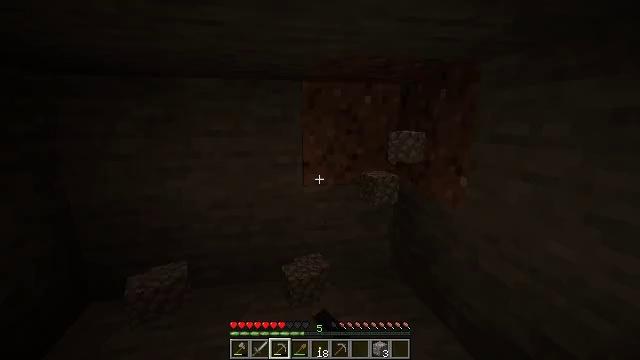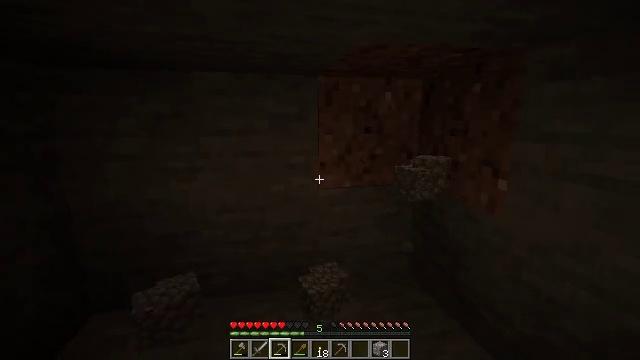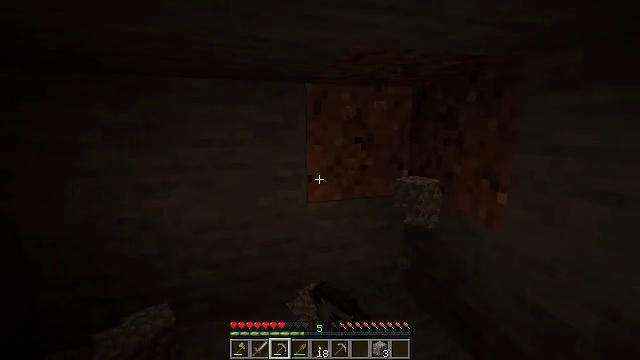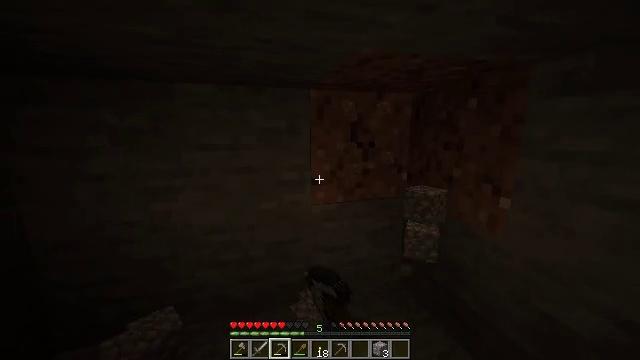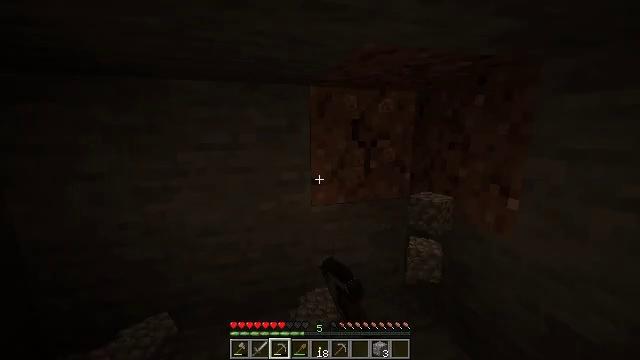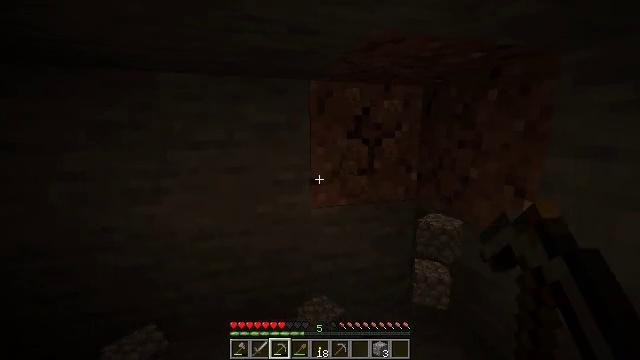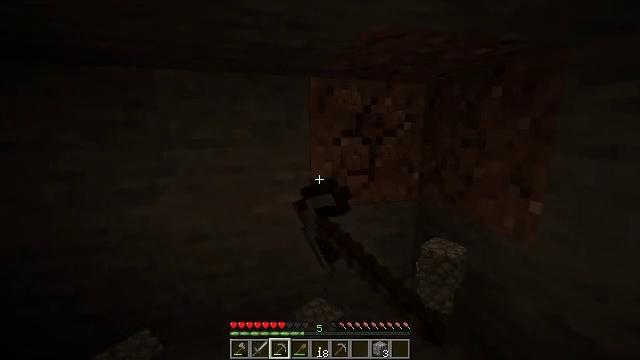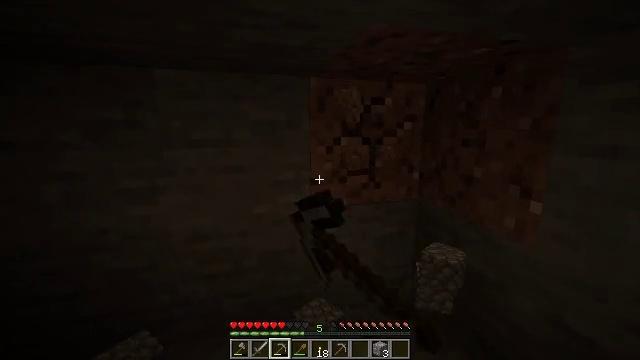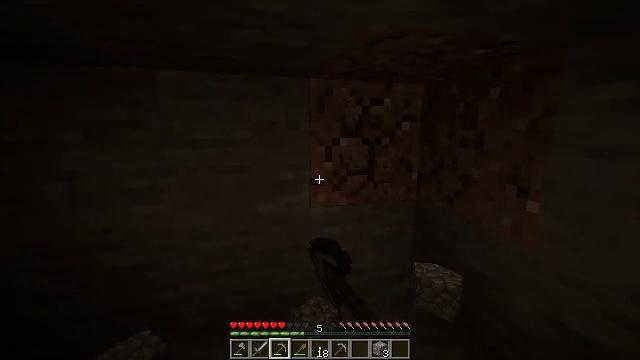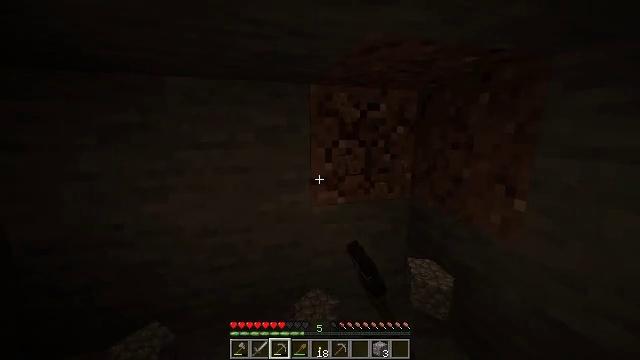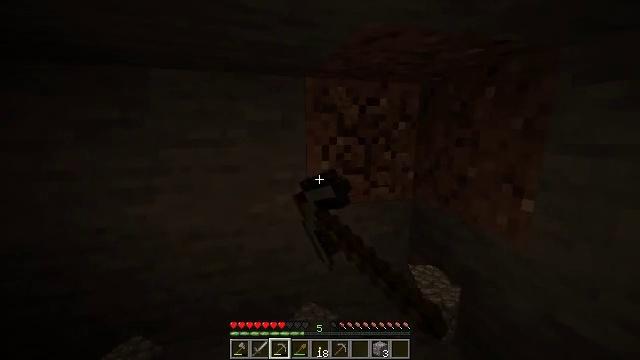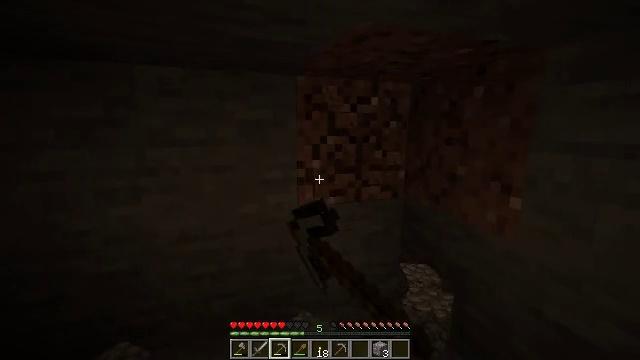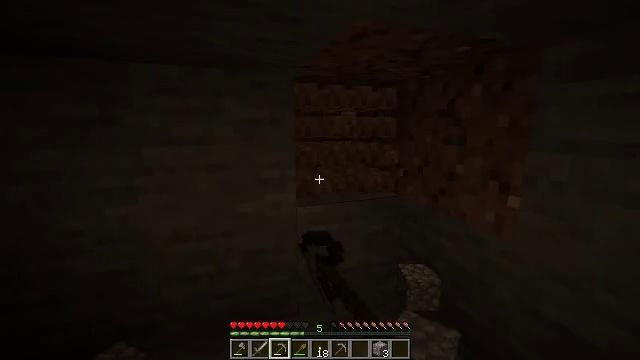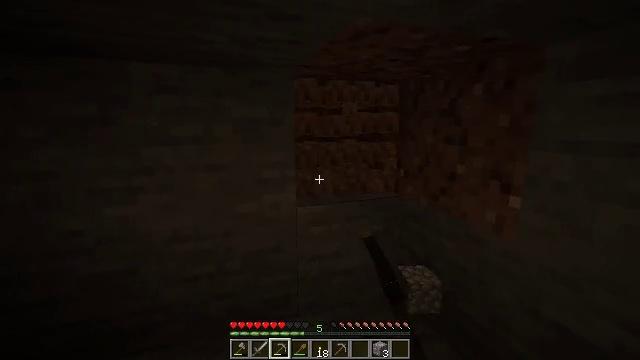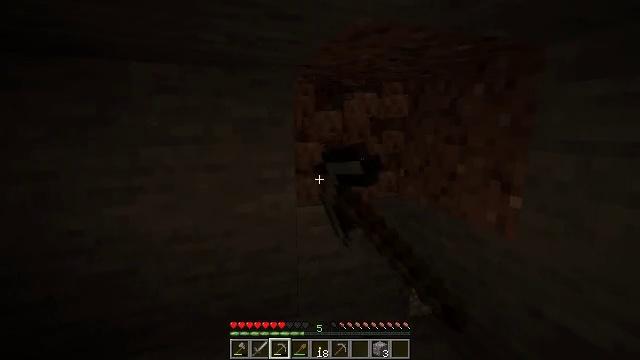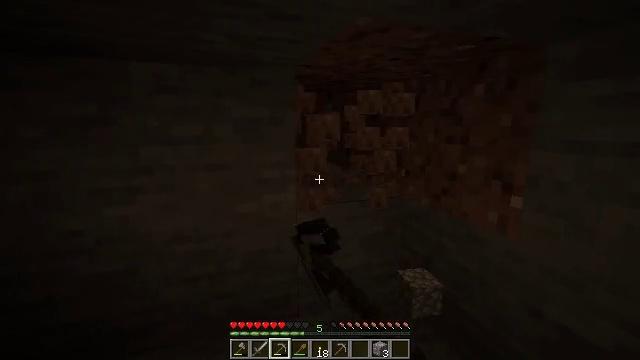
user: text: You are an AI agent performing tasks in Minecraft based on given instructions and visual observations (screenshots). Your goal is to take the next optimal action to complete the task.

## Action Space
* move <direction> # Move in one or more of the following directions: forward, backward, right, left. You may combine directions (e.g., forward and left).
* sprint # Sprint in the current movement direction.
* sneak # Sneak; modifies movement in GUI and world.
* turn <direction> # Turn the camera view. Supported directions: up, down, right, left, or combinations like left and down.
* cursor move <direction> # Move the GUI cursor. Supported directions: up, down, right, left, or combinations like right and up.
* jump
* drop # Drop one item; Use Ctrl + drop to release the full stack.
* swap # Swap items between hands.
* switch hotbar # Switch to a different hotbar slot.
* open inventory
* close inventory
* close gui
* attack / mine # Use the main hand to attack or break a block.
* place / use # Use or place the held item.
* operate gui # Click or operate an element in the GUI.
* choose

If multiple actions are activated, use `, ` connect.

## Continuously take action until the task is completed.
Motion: motion action
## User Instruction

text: Break the granite to collect it.
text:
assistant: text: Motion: attack / mine
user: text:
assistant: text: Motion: move forward, turn right and up, attack / mine
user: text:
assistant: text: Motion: attack / mine
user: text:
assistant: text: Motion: attack / mine
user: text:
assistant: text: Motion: attack / mine
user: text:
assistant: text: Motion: attack / mine
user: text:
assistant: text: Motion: attack / mine
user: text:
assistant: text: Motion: attack / mine
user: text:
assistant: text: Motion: attack / mine
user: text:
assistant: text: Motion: attack / mine
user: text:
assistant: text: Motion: turn right, attack / mine
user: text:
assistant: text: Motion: attack / mine
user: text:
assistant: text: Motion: attack / mine
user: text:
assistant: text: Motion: attack / mine
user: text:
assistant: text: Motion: attack / mine
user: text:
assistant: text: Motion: attack / mine
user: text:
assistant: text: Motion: attack / mine